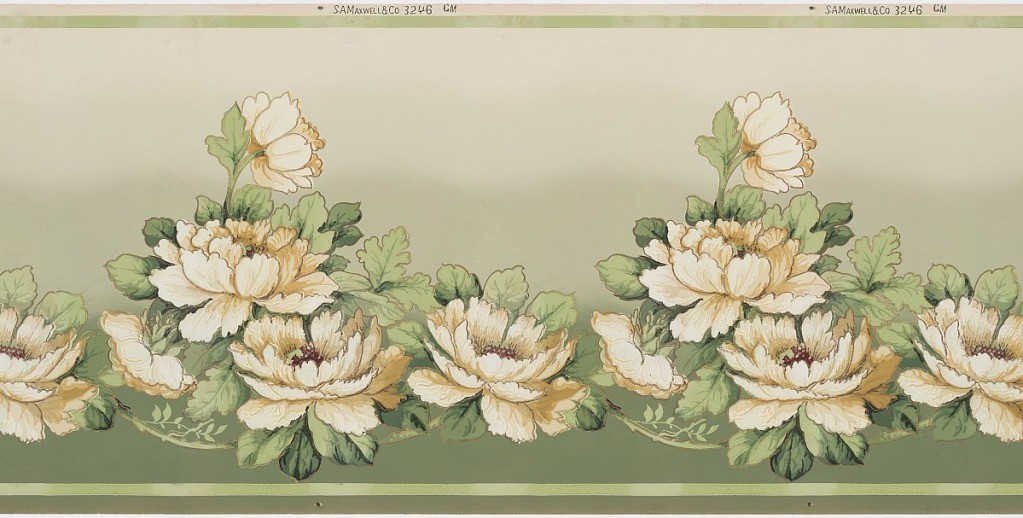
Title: Frieze
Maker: Maxwell & Co., S.A., Chicago, Illinois, USA
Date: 1905–1915
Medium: Machine-printed paper, liquid mica
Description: Large scale magnolias printed in greens, tan, burgundy, and metallic gold; background shades from green to tan.